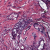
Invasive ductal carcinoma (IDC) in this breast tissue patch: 1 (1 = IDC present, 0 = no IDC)